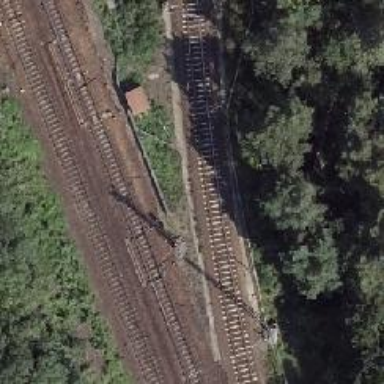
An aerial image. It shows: Railway with electrified contact lines.